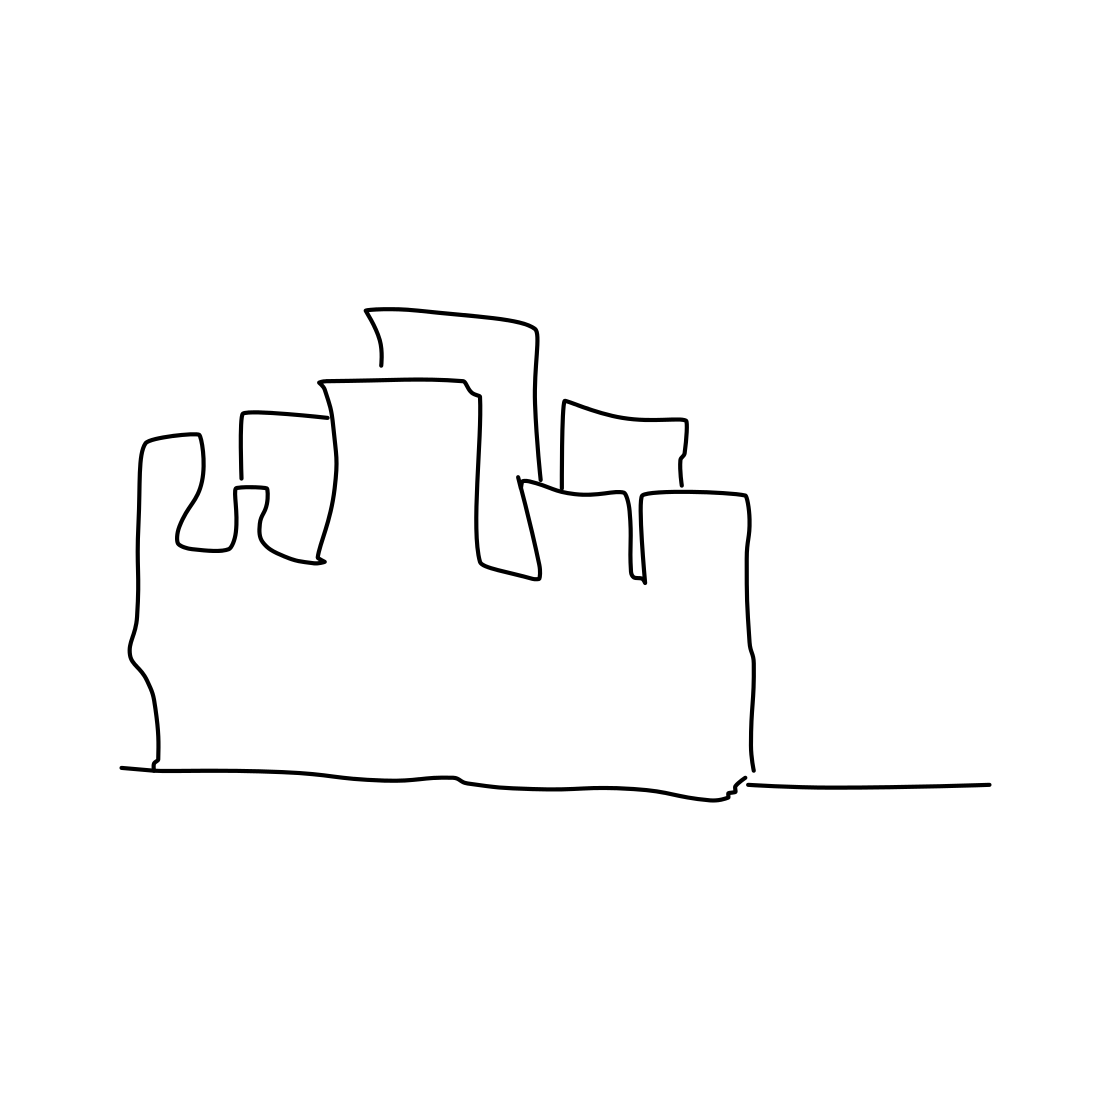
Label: skyscraper